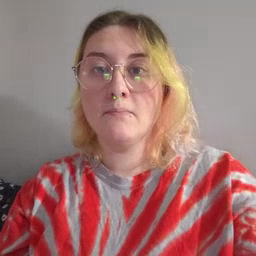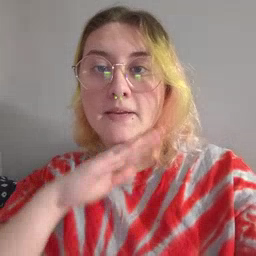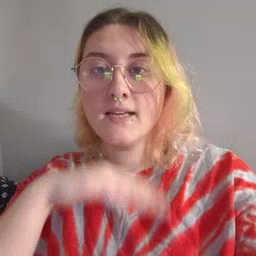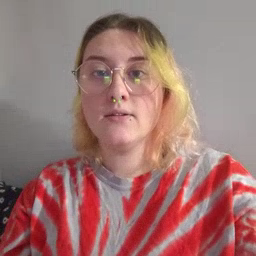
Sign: pig